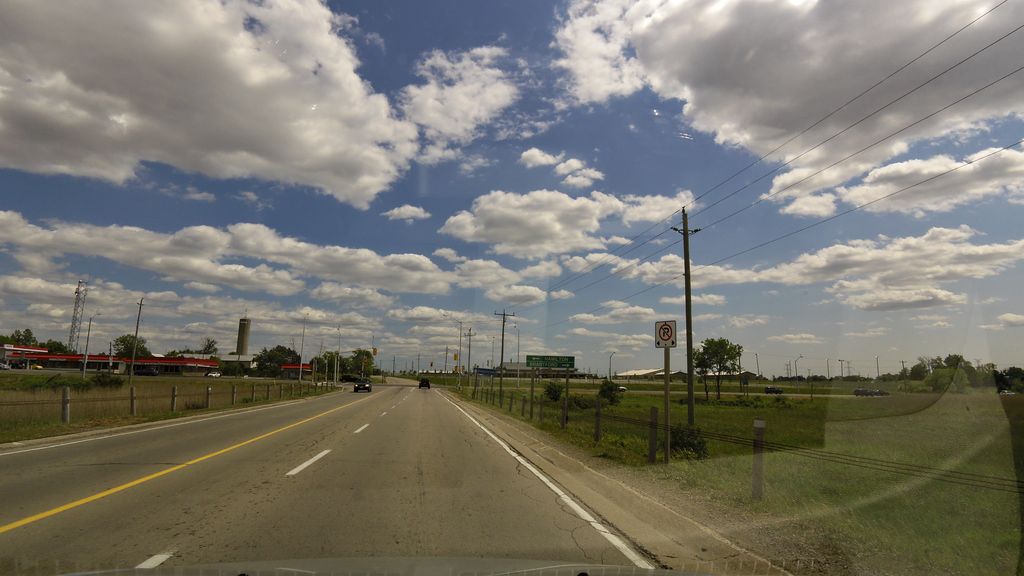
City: hamilton